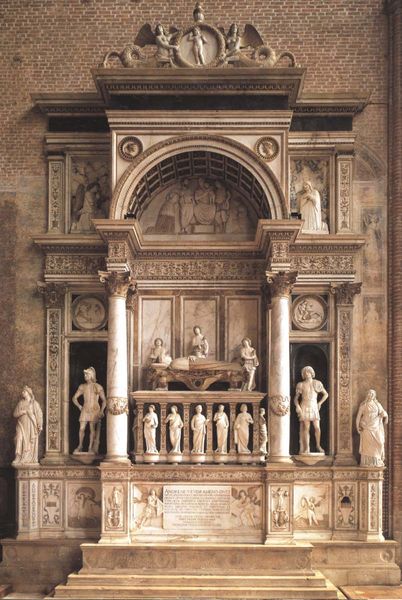
Titel: Grabmal des Dogen Andrea Vendramin
Künstler: Tullio Lombardo
Standort: Venedig, S. Giovanni e Paolo (EU - I - Venetien)
Schlagwörter: marmor, männer, säule, säulen, stein, figur, personen, engel, statue, bogen, figuren, rundbogen, treppe, treppen, bett, stufen, granit, plastik, nische, altar, rom, skulpturen, statuen, antik, romanik, baldachin, grabmal, aufbau, grabmahl, sarkophag, schrifttafel